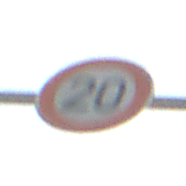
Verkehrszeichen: Geschwindigkeit20
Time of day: SunriseSunset
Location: Outdoor (Special)
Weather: Clear
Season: NotSpecified
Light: Natural